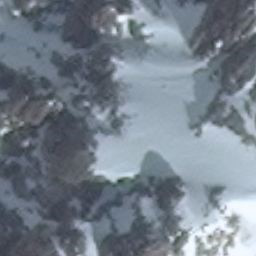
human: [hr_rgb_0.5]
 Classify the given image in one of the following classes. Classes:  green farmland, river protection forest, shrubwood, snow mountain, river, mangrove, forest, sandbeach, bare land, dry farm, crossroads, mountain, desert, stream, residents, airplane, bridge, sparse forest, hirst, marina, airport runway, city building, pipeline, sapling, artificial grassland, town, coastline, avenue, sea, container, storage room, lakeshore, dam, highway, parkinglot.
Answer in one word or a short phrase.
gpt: snow mountain